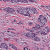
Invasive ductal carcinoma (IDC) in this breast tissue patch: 0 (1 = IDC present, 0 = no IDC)